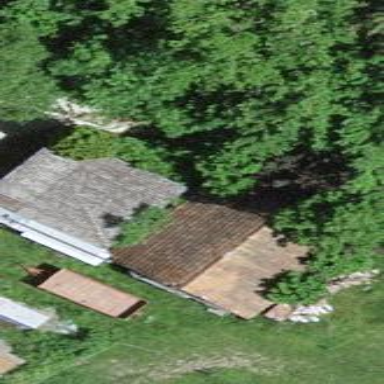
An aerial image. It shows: Garage.